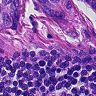
Metastatic tissue present: yes